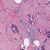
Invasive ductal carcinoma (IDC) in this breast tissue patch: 1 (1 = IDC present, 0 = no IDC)